Question: I can paint a 'QPixmap' just fine:
'''
QPainter painter;
painter.drawPixmap(x, y, w, h, my_pixmap);
'''
And I can also draw a circle with:
'''
painter.drawArc(x, y, w, h, a, alen);
'''
Now I want to combine these two; my pixmap might not always be a circle (=transparent corners) so I can't just paint the whole pixmap on the screen.
This means that I need to paint only the center of my pixmap.
Here's an image to make it more clear:

Is this possible?
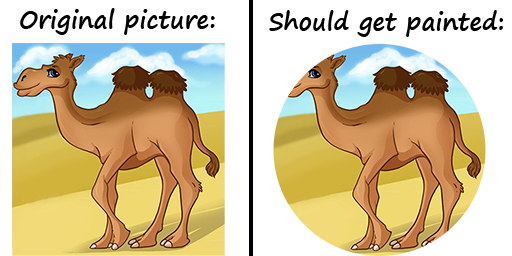
Answer: Yes, you should be able to do this by setting a clip path on the painter. Something like this should work:
'''
QPainterPath path;
path.addEllipse(x, y, w, h);
painter.setClipPath(path);
painter.drawPixmap(x, y, w, h, my_pixmap);
'''